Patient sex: M
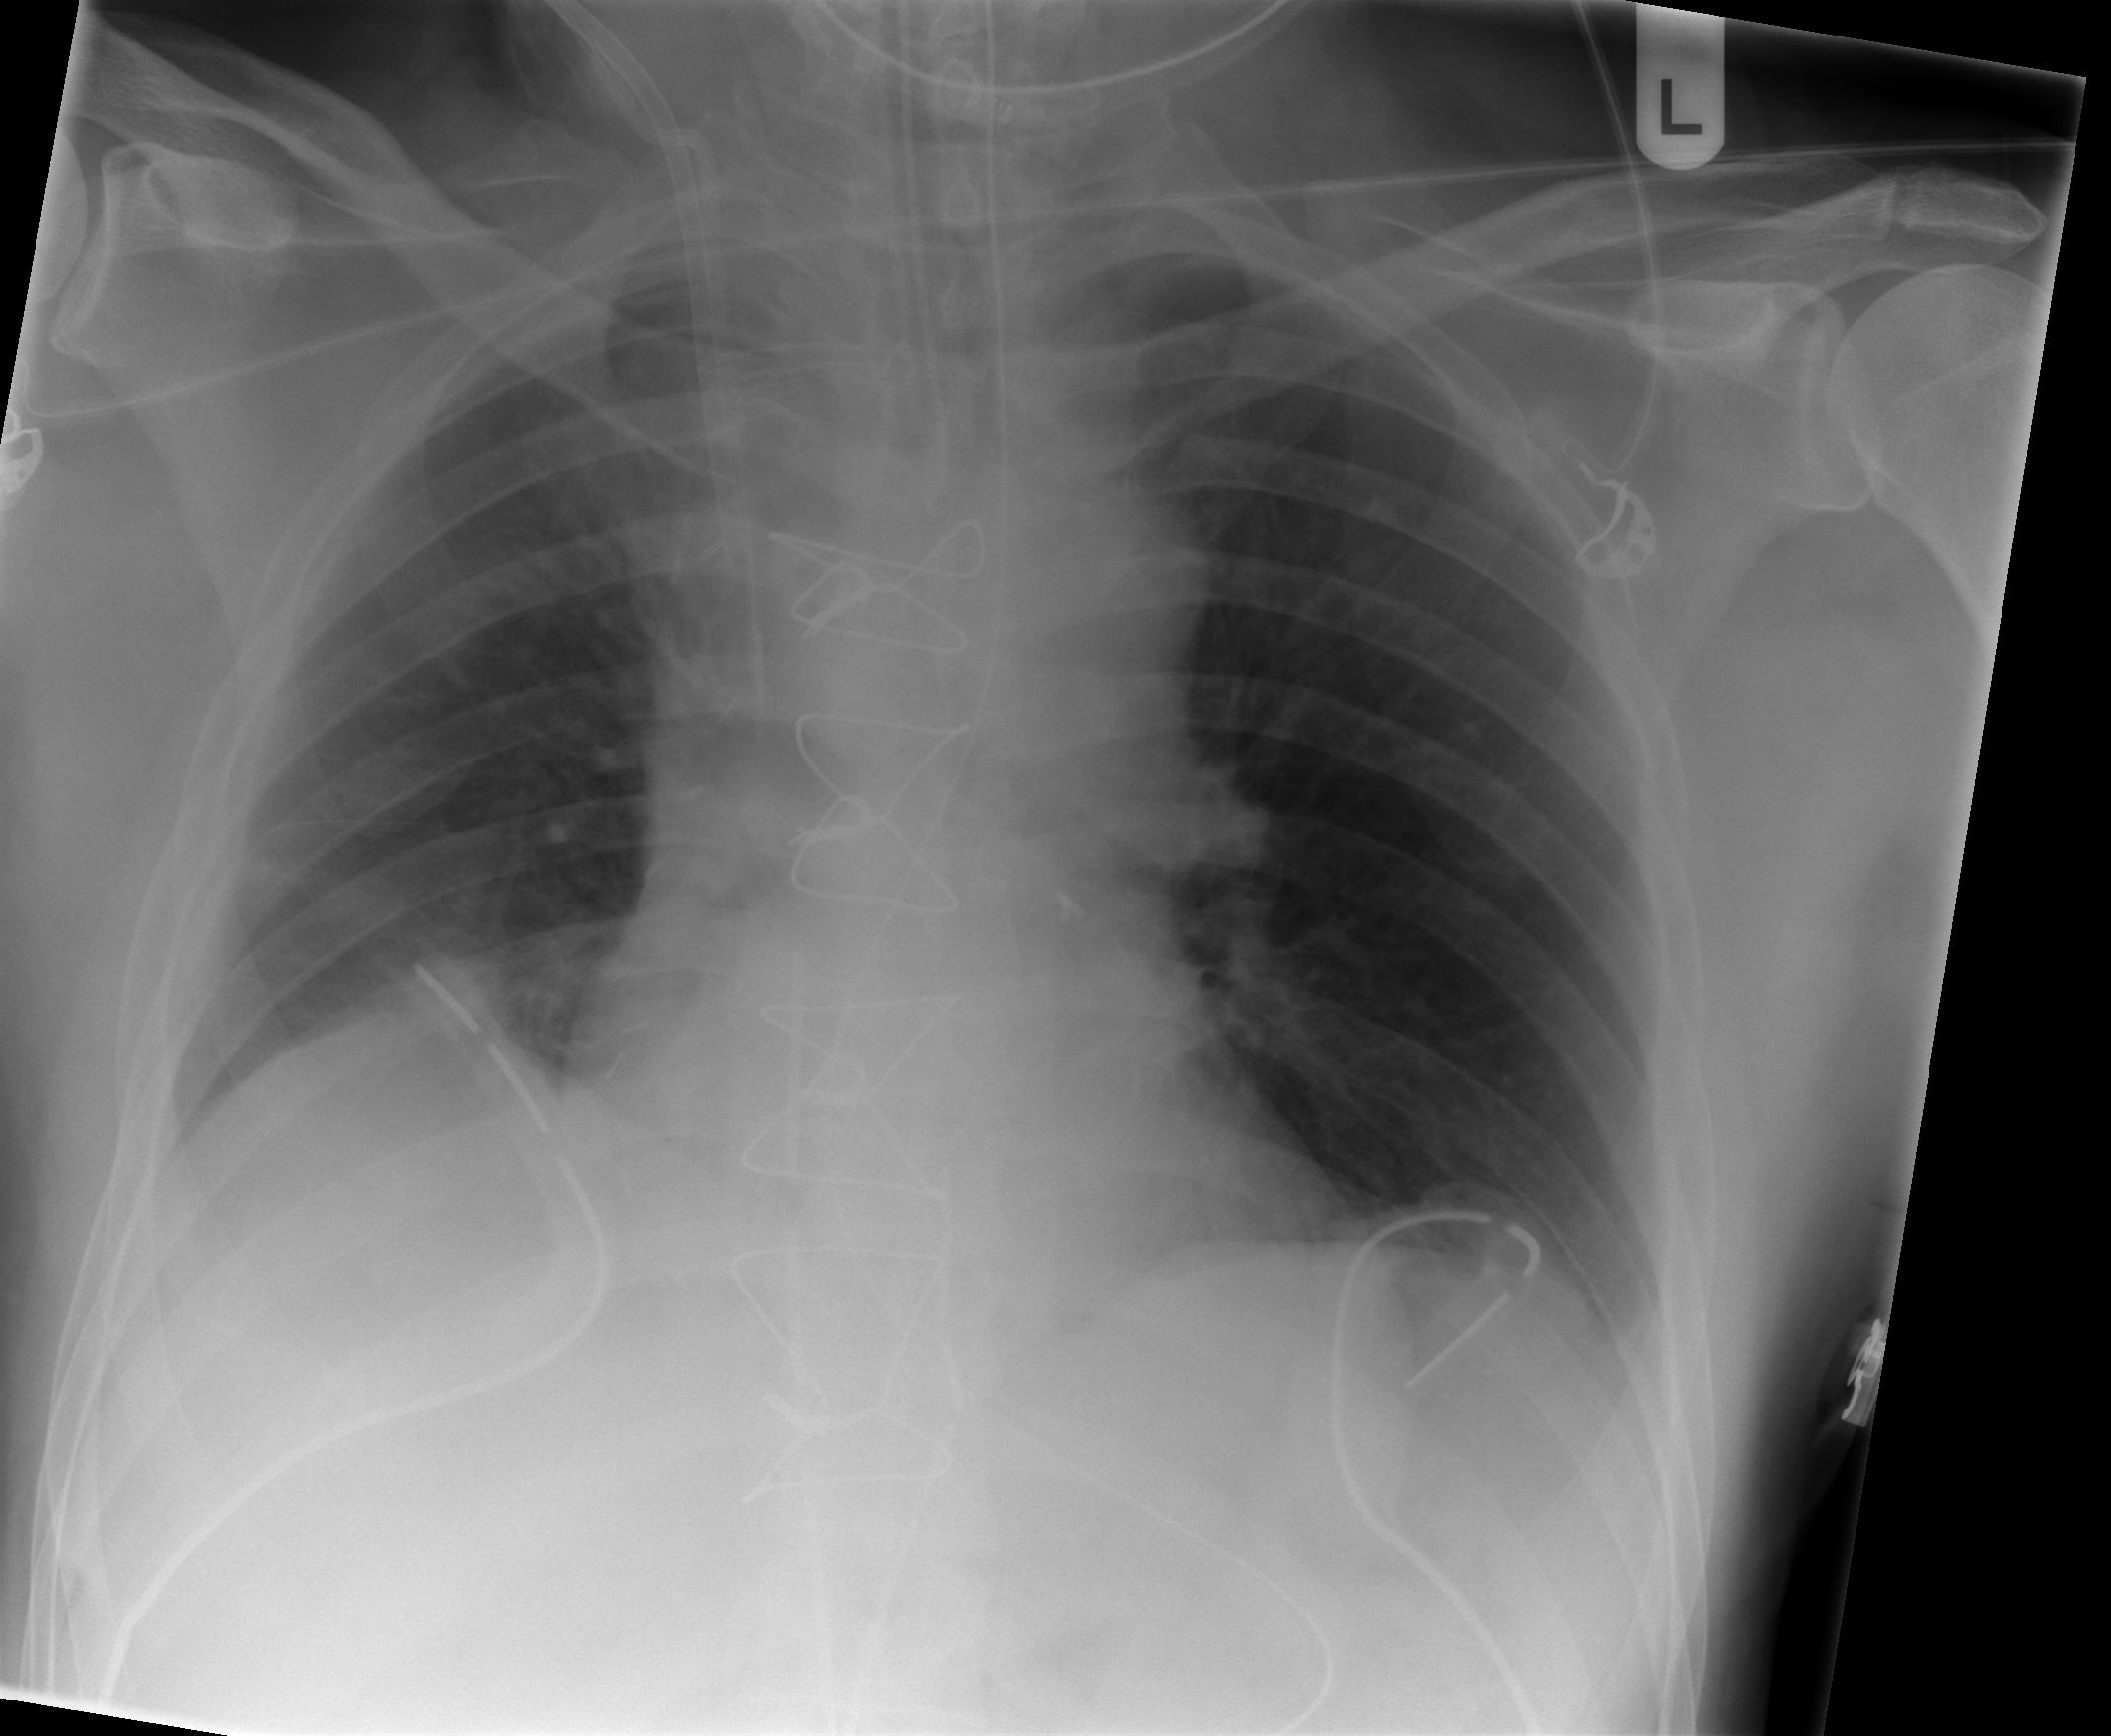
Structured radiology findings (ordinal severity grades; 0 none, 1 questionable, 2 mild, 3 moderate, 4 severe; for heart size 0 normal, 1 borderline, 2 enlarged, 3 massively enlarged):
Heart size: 1
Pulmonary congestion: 0
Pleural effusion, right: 2
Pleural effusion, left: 0
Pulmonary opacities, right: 0
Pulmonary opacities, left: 0
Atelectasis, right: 2
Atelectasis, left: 2